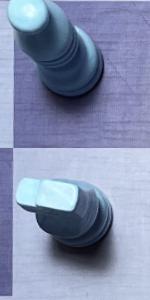
Label: Knight_White